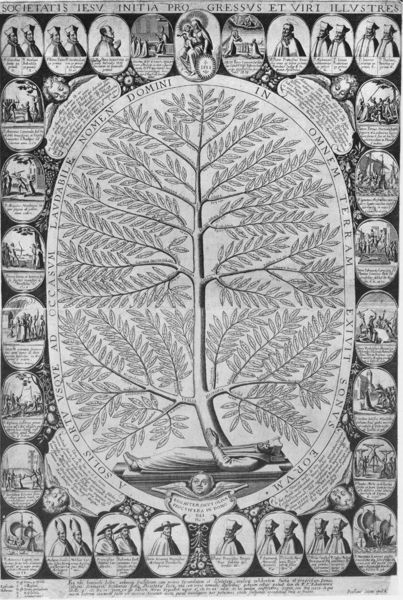
Titel: SOCIETATIS IESV INITIA PROGRESSVS ET VIRI ILLVSTRES
Künstler: Gerhard Altzenbach
Standort: Wolfenbüttel
Institution: Herzog August Bibliothek
Schlagwörter: baum, blätter, dunkel, kopf, weiß, menschen, äste, grau, hell, hüte, mitte, männer, schwarz, zeichnung, gesellschaft, herren, leute, arme, gesicht, rahmen, tod, tot, holland, hände, ast, baumstamm, erde, stamm, zweige, kirche, geistlicher, paar, personen, blatt, oval, engel, holzschnitt, schrift, bilder, papier, liegen, grafik, graphik, weis, figuren, papst, inschrift, farn, liegend, gesich, medaillon, zweig, druck, radierung, stich, seite, illustration, schwarzweiß, text, zeitung, beten, portraits, wurzeln, klerus, priester, bischöfe, geistliche, mitra, heilige, esche, maria, kupferstich, szenen, liegt, bildunterschrift, texte, ovale, handschrift, kardinäle, paare, latein, lateinisch, ahnen, medaillons, epitaph, grablege, falz, neuzeit, linde, typenschrift, stammbaum, christuskind, engelskopf, genealogie, kleriker, lebensdarstellung, schwarzweißw, sesegen, wurzel jesse, lebensbaum, christi geburt, pro, abstammung, baum des lebens, deszendenz, nomen, sozietät, im namen des herrn, kubaum, geneaolgie